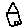
Label: house